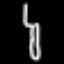
Label: fork